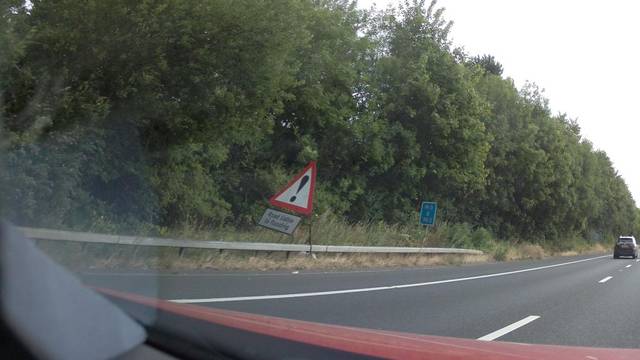
Region: United Kingdom
Coordinates: 51.253, -1.077